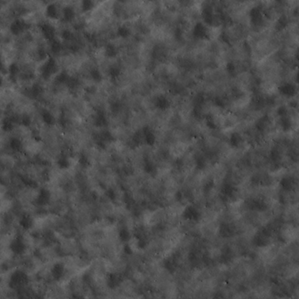
Label: non_frost